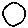
Label: circle